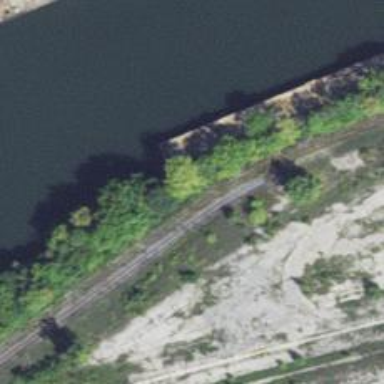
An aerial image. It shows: Unused railway yard.